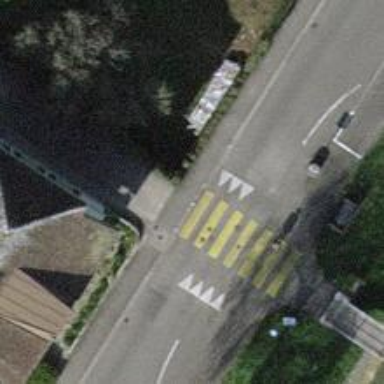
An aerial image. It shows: Marked asphalt footway with crossing markings.